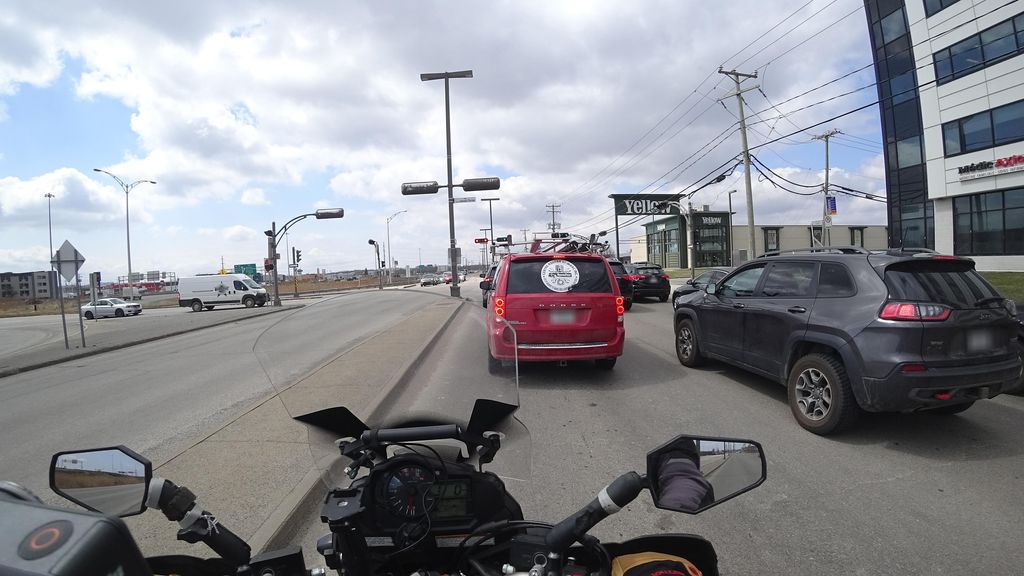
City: quebec_city